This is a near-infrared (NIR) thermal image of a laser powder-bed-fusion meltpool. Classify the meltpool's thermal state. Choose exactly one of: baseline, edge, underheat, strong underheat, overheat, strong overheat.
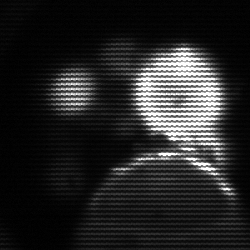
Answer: baseline